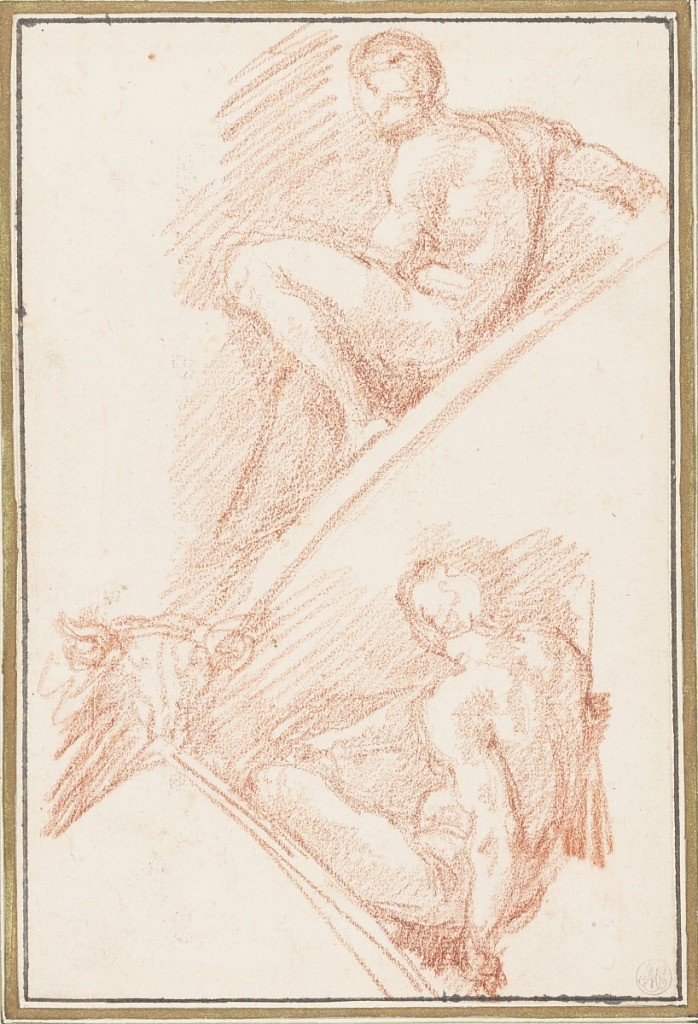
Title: Figures from Sistine Chapel ceiling
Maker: Jean-Robert Ango, French, active in Rome 1759 –1770, d. 1773
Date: ca. 1759–70
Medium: Red chalk on paper
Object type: Drawing
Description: Figures from the ceiling of the Sistine Chapel, painted by Michelangelo. The lower figure is directly above and to the right of the Jesse spandrel.